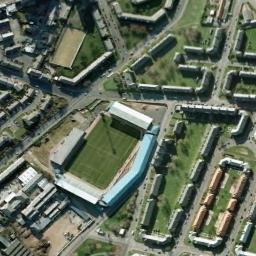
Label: stadium